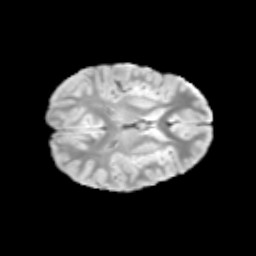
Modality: T2w
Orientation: axial
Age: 9
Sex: male
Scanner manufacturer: siemens
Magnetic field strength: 3 T
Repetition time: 3.8 s
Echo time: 0.07 s